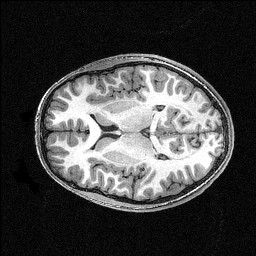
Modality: T1w
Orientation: axial
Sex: male
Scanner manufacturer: siemens
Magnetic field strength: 3 T
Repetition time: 2.3 s
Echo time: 0.00336 s